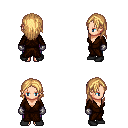
a pixel art fantasy rpg character, female body template, human, light skin, brown robe, magenta pants, light blonde long hairstyle, metal gloves, black shoes, four views (front, back, left, right), 2x2 character sprite sheet, small pixel art, hard edges, no anti-aliasing